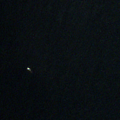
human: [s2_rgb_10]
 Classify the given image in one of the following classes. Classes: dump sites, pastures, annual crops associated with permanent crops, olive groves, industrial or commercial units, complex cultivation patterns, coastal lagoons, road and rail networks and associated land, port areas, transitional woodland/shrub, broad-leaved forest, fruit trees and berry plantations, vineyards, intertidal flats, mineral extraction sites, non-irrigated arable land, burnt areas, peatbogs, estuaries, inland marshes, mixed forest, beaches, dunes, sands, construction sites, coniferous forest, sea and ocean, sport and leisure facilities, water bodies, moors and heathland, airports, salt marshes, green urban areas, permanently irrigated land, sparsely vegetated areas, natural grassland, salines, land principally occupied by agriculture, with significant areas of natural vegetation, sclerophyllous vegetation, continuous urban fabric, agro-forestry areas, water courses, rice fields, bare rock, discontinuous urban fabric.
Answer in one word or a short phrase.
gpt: water bodies